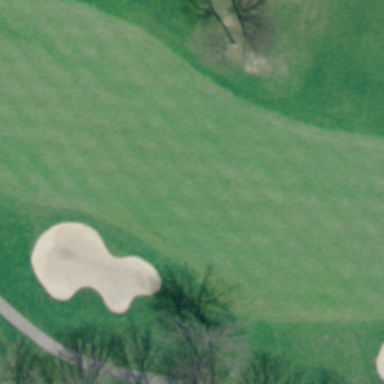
This is a part of a golf course with green turfs and some bunkers .